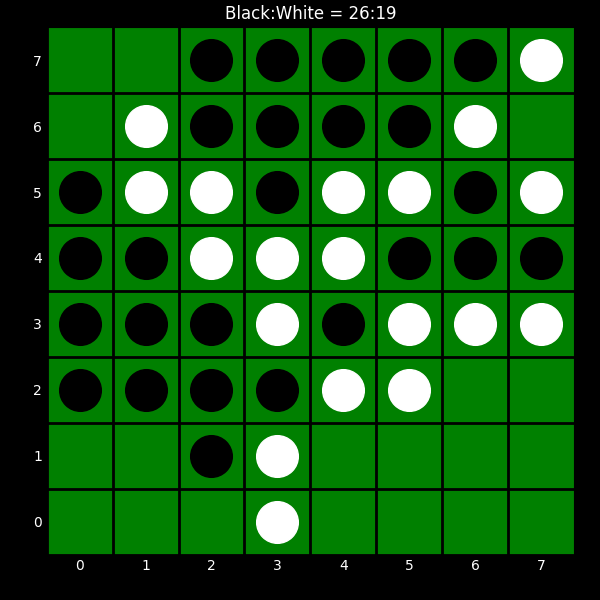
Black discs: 26
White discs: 19